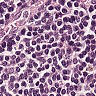
Metastatic tissue present: no